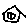
Label: house